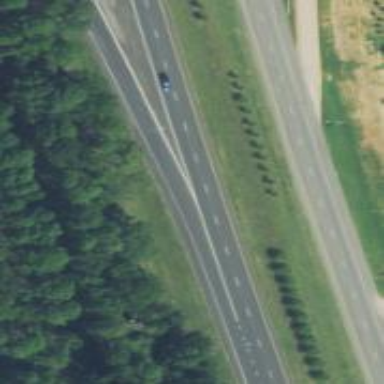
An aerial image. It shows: Expressway with asphalt surface categorized as trunk highway.